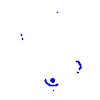
Particle: kaon